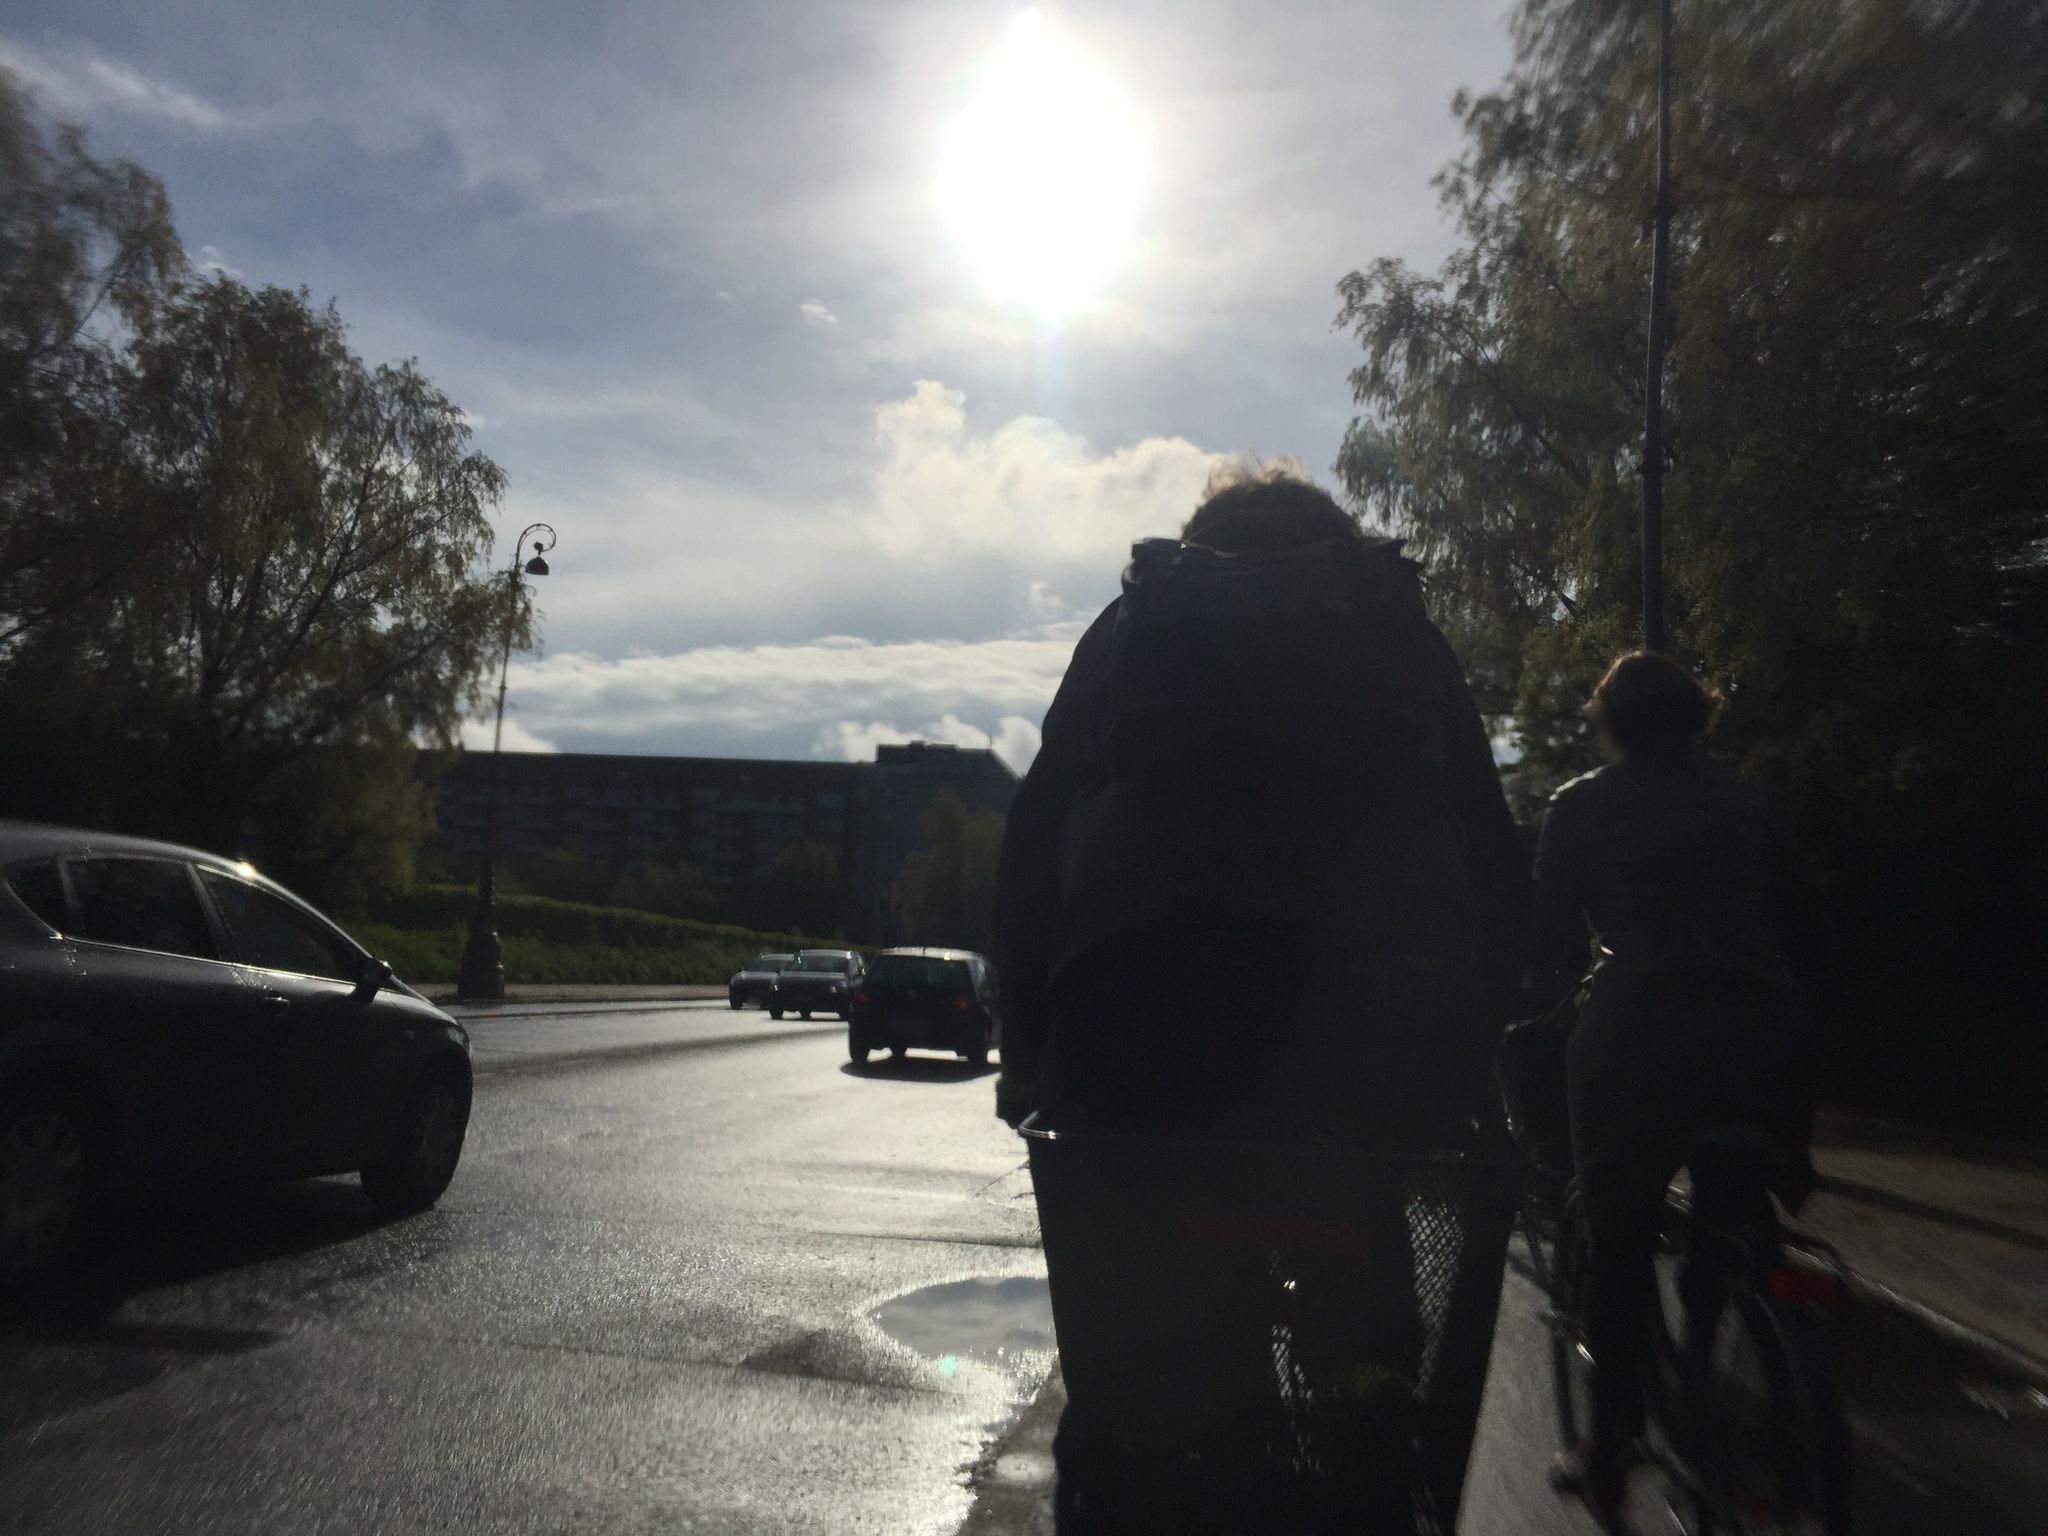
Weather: clear
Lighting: day
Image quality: good
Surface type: walking surface
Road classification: footway, cycleway, steps
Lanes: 2
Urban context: urban centre
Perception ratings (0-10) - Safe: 1.54, Lively: 5.47, Beautiful: 7.76, Boring: 7.58, Depressing: 2.32, Wealthy: 2.2